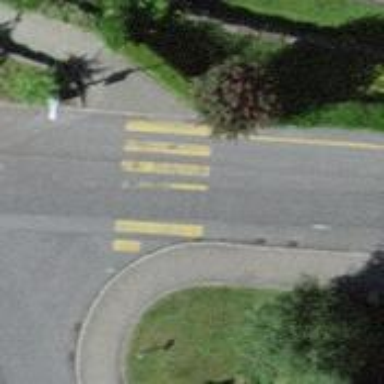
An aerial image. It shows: Marked crossing on footway.